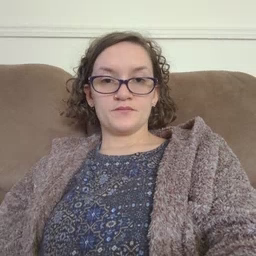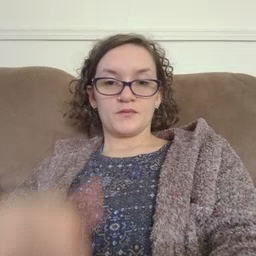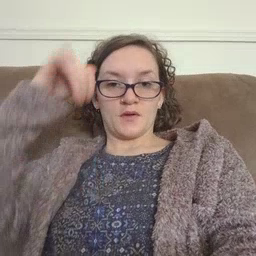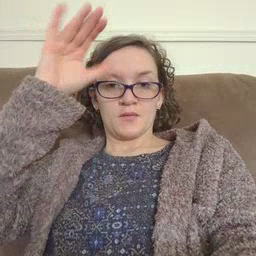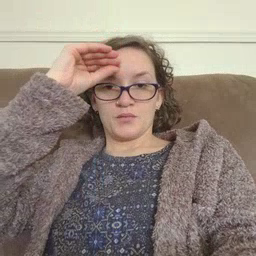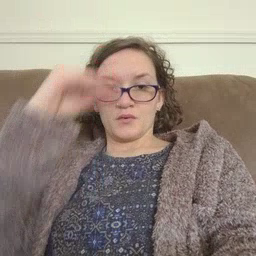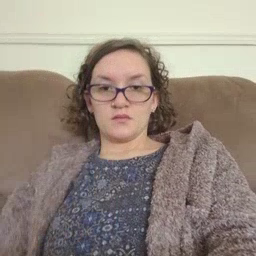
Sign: cowboy